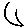
Label: moon